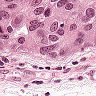
Metastatic tissue present: yes